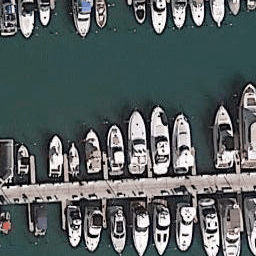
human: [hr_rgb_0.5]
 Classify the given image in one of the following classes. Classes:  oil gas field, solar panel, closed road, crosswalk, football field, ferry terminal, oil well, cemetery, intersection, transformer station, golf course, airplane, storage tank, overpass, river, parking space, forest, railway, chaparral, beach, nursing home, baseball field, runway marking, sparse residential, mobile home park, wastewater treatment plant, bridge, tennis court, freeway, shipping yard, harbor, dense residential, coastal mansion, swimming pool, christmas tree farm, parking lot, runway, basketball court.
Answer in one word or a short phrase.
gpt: harbor